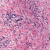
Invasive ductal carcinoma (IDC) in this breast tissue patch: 0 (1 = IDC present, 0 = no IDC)